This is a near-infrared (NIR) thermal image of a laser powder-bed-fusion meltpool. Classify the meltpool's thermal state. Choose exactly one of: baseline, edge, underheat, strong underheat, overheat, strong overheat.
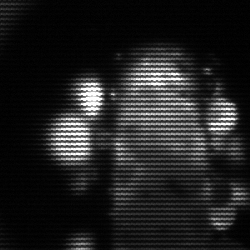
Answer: strong underheat